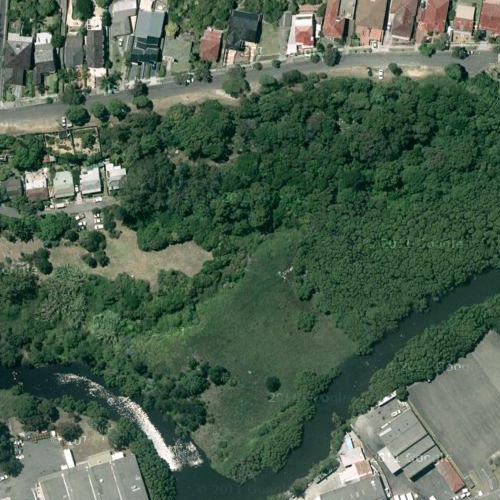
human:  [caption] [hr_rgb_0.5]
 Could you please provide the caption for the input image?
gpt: A small river goes through the dense plants with some houses beside .

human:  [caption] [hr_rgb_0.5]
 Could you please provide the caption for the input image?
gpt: A small river goes through the dense plants with some houses some distance away .

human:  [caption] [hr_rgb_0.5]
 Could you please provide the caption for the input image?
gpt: There are dense plants on both side of the small river .

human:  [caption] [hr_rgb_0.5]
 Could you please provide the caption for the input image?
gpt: A small river with dense plants on both banks .

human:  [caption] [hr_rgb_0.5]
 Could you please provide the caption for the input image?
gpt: A curved river with dense plants on both sides and some houses some distance away .